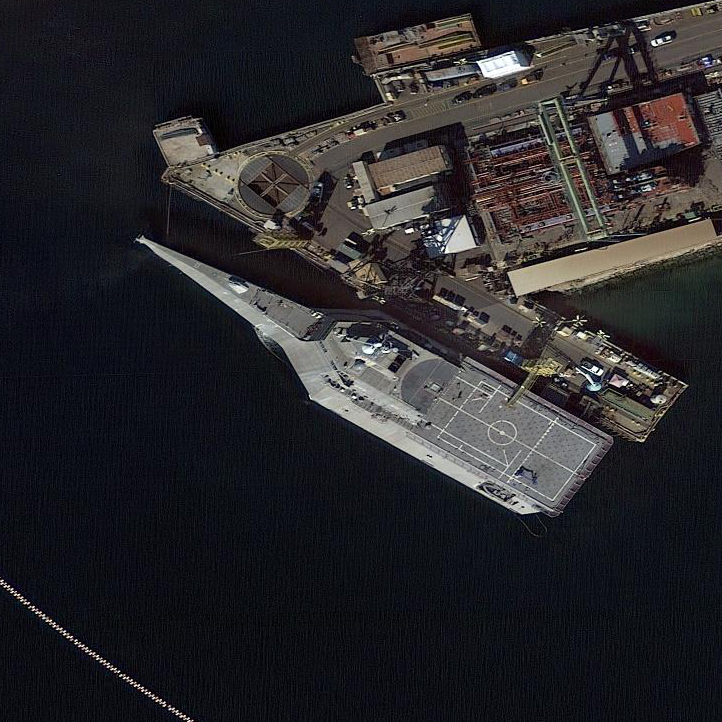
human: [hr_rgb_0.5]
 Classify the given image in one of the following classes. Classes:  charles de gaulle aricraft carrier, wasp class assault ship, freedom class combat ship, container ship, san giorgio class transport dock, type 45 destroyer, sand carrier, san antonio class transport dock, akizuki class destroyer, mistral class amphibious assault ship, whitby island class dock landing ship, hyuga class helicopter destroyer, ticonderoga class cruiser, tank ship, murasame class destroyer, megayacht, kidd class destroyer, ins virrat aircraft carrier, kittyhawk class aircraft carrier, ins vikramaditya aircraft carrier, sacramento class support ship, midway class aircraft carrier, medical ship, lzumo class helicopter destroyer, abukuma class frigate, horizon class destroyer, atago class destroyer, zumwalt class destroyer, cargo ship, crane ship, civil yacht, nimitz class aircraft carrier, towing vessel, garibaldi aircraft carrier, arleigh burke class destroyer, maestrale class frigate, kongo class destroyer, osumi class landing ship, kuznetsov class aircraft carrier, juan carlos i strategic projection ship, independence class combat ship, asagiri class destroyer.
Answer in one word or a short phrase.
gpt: Independence class combat ship